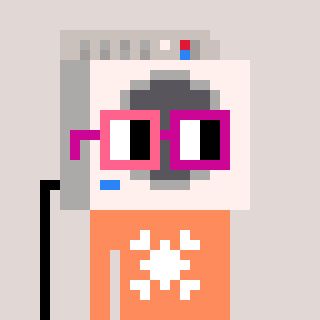
a pixel art character with square pink and red glasses, a washing machine-shaped head and a peachy-colored body on a warm background